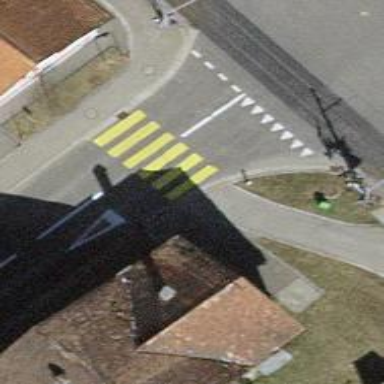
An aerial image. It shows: Marked crossing on footway.